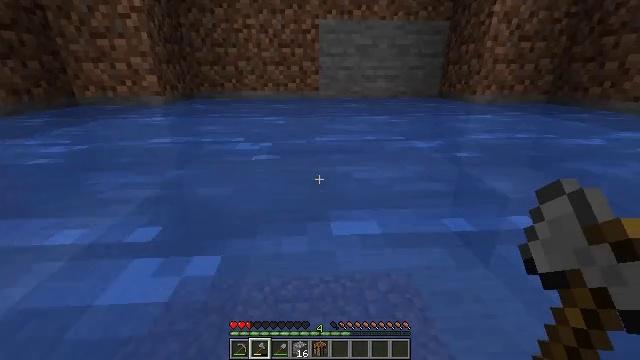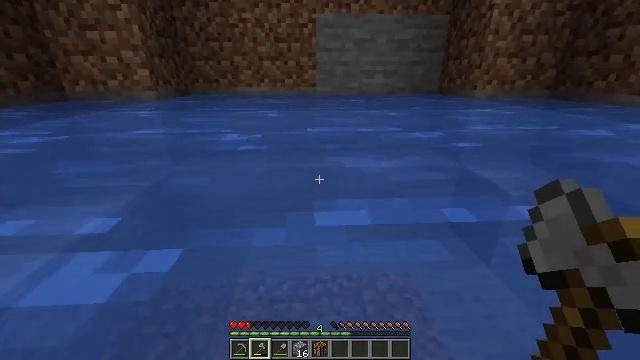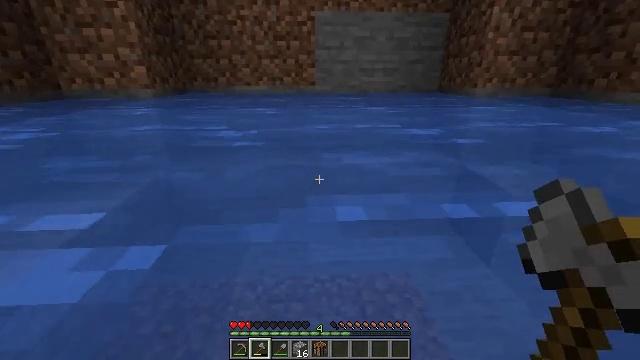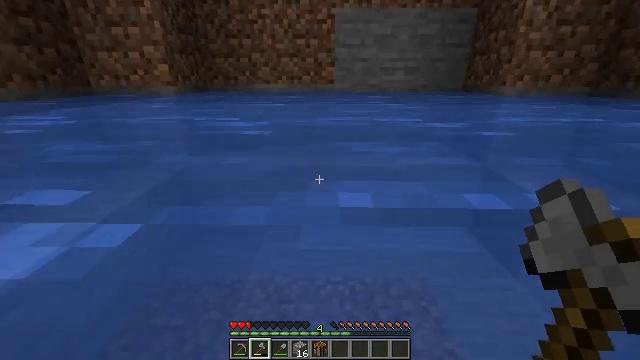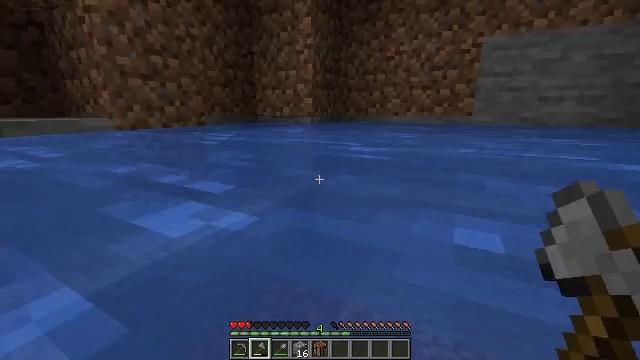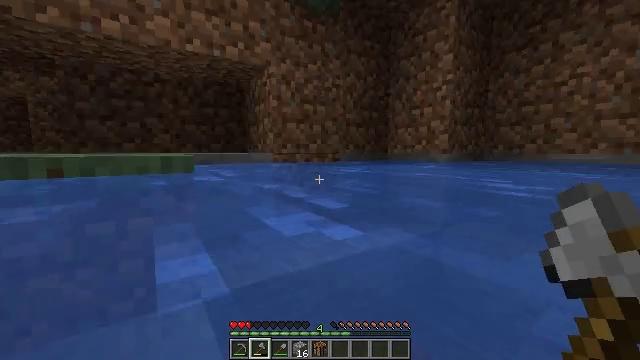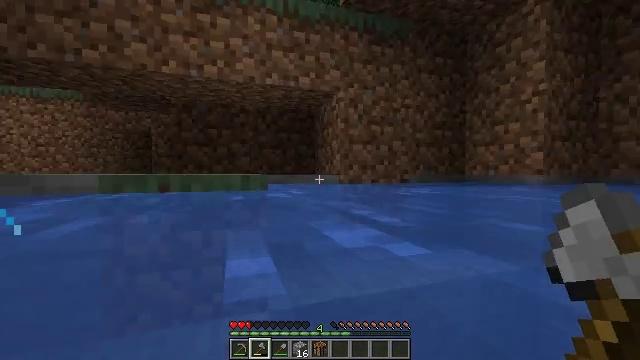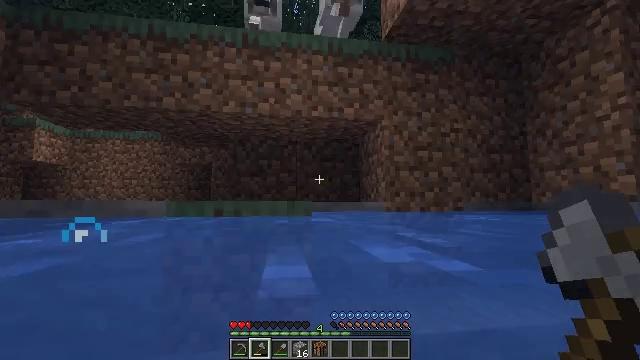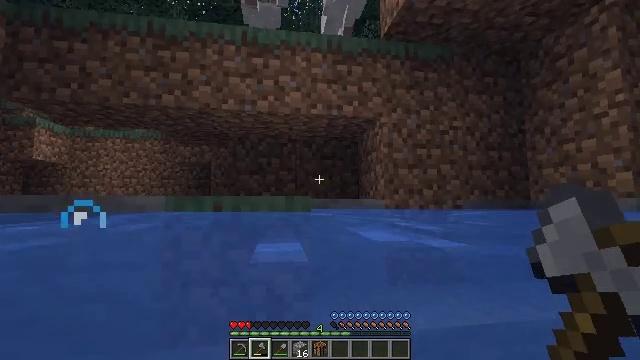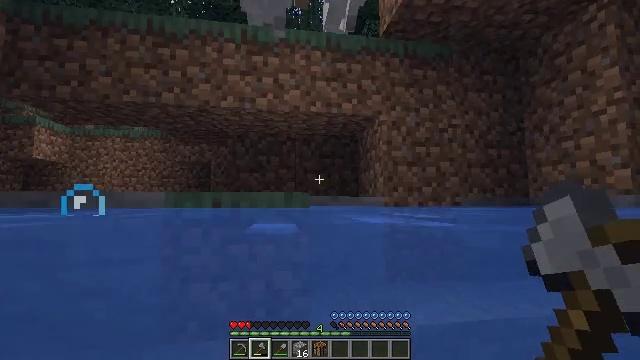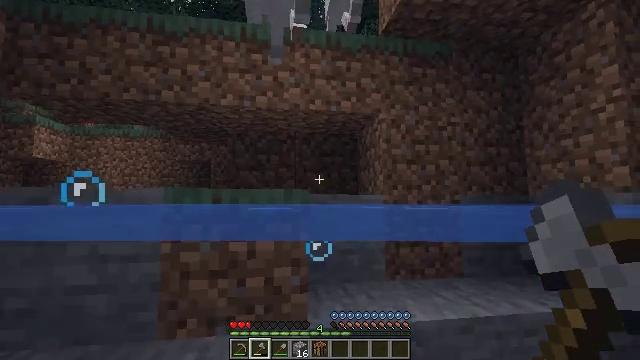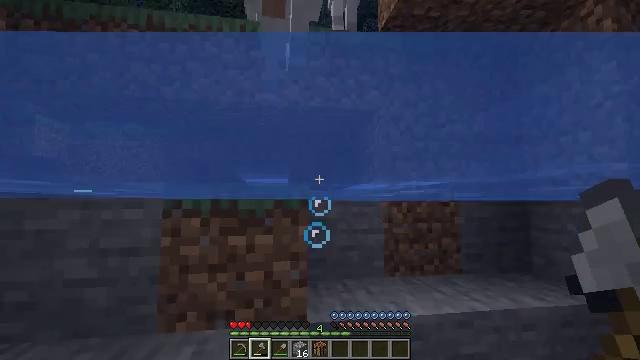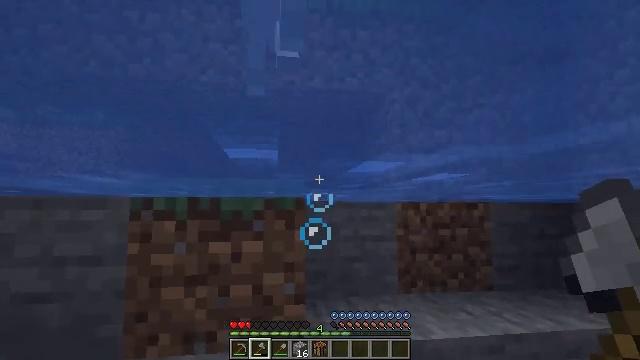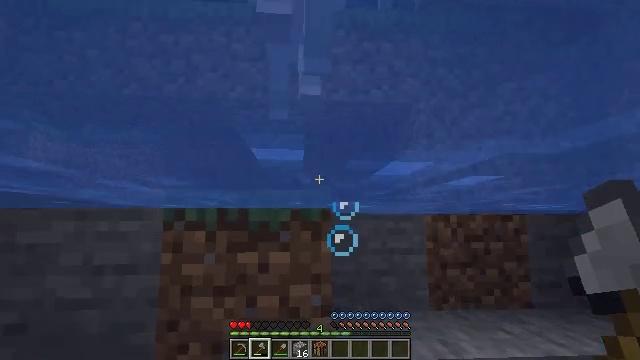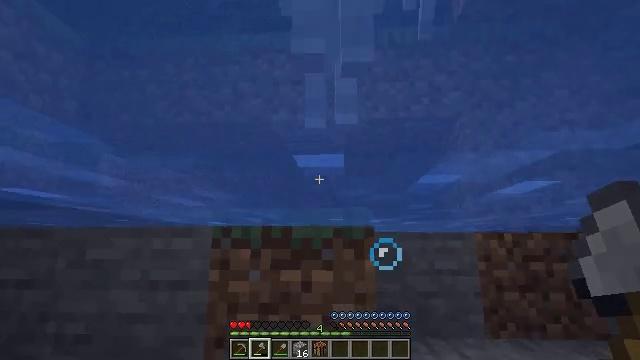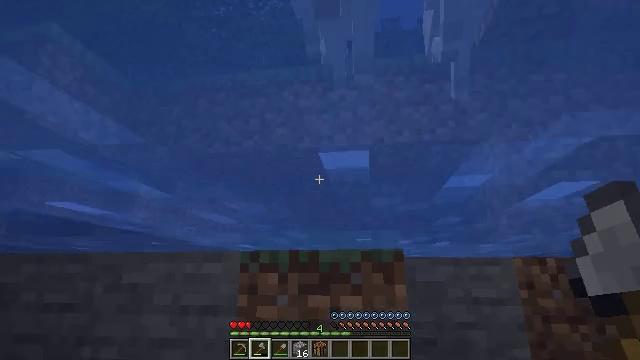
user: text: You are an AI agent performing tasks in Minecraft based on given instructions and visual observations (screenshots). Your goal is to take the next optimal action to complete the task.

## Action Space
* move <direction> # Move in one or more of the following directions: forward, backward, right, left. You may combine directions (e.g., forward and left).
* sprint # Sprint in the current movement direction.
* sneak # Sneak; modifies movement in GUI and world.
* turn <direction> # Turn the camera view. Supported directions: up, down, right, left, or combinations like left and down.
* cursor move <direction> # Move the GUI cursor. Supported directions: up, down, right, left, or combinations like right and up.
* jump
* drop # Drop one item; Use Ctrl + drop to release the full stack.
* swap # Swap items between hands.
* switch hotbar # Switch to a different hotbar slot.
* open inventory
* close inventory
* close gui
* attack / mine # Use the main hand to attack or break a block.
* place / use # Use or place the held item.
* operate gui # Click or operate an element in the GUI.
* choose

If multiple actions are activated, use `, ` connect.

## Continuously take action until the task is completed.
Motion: motion action
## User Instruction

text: Hunt a wolf.
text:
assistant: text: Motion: no_op
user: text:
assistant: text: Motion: no_op
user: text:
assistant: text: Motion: turn left
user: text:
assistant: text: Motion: turn left and up
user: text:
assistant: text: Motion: turn left and up
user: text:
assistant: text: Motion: turn left and up
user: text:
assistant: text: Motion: turn left and up
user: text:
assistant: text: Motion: no_op
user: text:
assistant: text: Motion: no_op
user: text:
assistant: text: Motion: no_op
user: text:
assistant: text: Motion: no_op
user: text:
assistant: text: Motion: no_op
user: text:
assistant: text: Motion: turn left and up
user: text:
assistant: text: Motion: turn left and up
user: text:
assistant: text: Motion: turn left and up
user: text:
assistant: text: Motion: turn right and up
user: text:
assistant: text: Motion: move back, turn right and up
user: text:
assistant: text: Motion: move back, turn right
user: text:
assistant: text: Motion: move back, turn right
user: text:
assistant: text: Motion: turn right
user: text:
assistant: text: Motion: turn right
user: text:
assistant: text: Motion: turn right
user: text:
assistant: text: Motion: no_op
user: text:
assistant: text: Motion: turn right
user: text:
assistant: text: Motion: turn right and down
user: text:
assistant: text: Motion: turn right and down
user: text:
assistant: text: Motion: turn right and down, attack / mine
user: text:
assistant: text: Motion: turn right and down, attack / mine
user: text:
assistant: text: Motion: turn right and down, attack / mine
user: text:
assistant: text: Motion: turn right and down, attack / mine